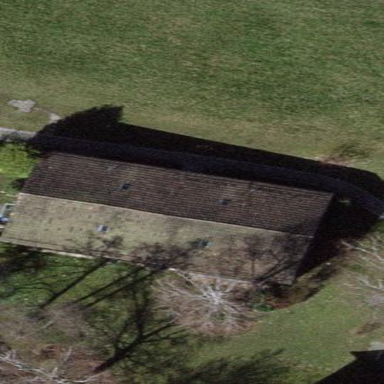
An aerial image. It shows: Gabled building.